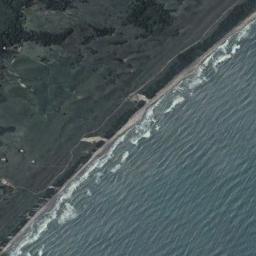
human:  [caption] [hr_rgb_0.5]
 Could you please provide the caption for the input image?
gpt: Dark gray coast and triangular gray-blue sea .

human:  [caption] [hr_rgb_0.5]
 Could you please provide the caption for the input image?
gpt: The sea is blue by the beach .

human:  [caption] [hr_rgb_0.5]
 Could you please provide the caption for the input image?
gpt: There is a clear coastline between the grass and the seawater .

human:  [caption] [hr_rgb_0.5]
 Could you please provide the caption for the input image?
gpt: The type of beach is rocky coast and dense green plants are on the beach .

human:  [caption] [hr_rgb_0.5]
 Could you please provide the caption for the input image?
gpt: The grass is beside the beach .